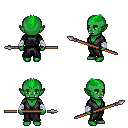
a pixel art fantasy rpg character, female body template, orc, green skin, gray robe, metal pants, green short mohawk hairstyle, white cloth bandages, spear, four views (front, back, left, right), 2x2 character sprite sheet, small pixel art, hard edges, no anti-aliasing